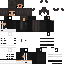
A female human skin with dark skin, wearing brown helmet dressed in a black hoodie and black pants, featuring a closed mouth.